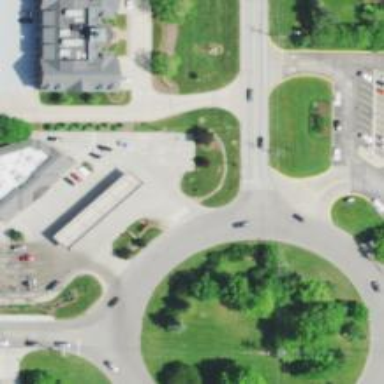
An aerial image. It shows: Roundabout on primary highway.